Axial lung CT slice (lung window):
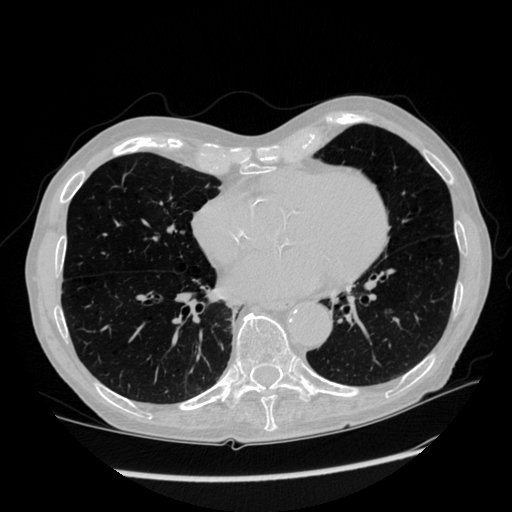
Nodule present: no